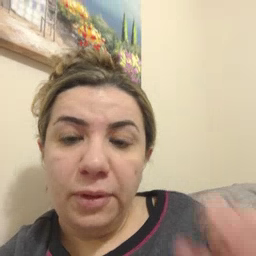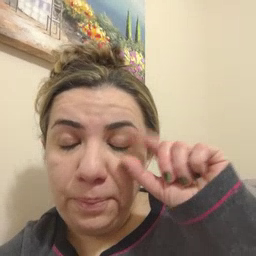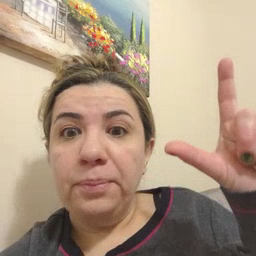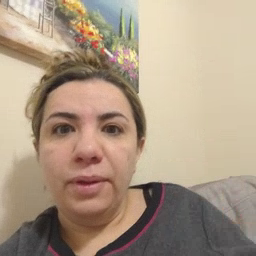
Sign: wake